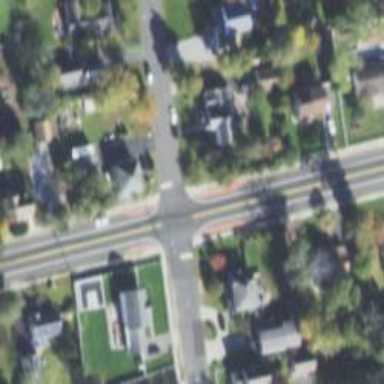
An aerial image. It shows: Stop road.